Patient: sex M, age 48
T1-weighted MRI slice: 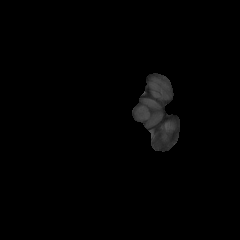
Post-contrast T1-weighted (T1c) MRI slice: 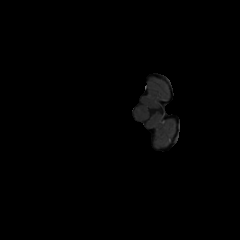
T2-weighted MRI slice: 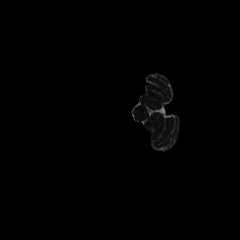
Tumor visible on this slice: no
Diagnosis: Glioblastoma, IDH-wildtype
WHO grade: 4